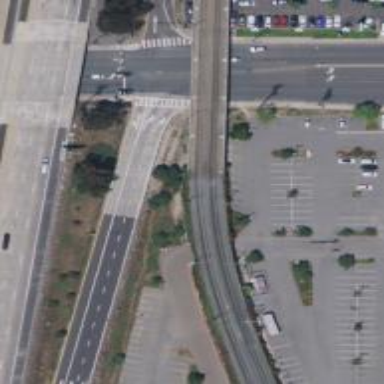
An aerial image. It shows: Bridge for light rail railway electrified with contact line.